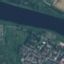
Land use / land cover: River